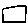
Label: square